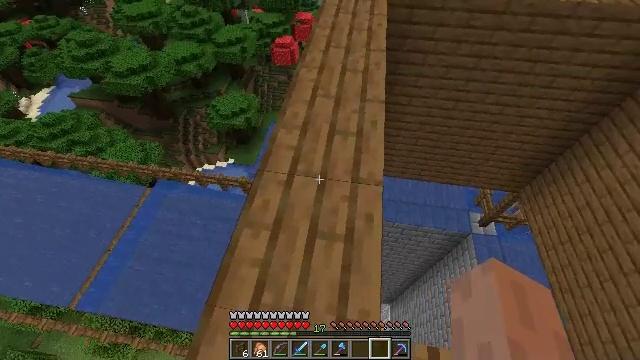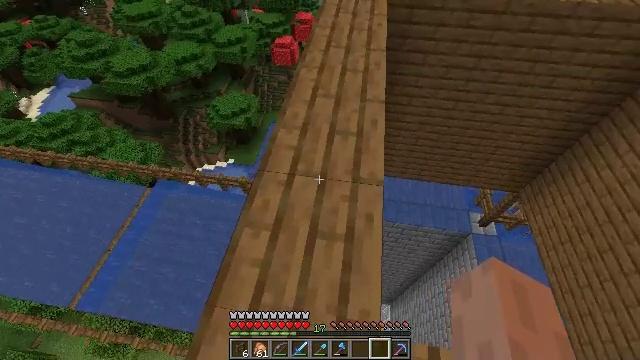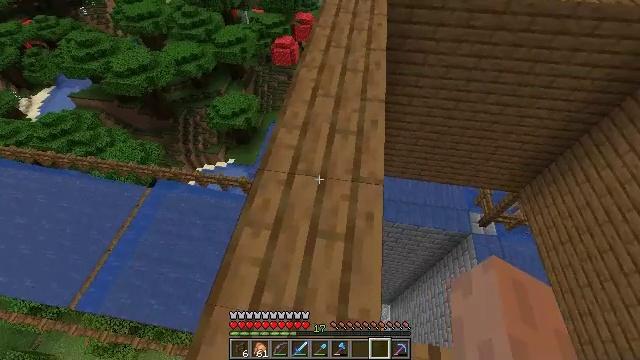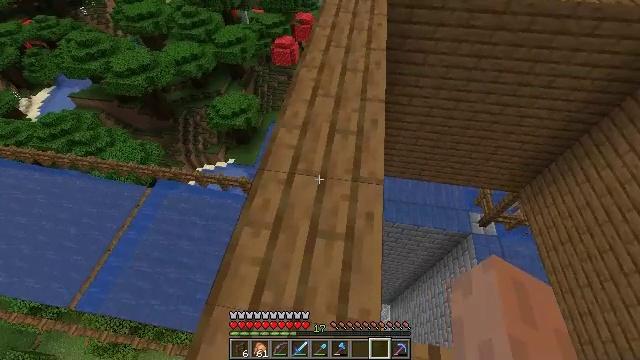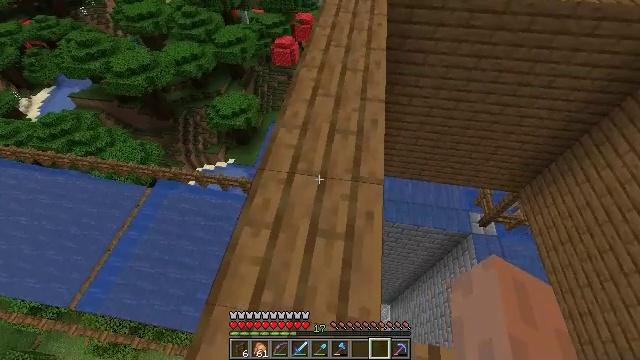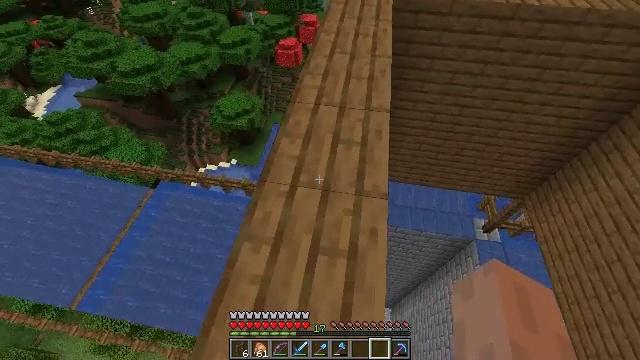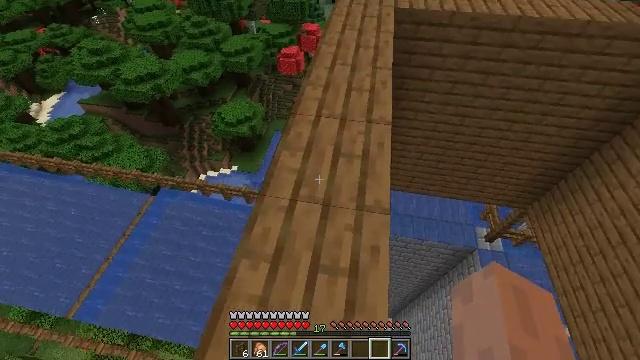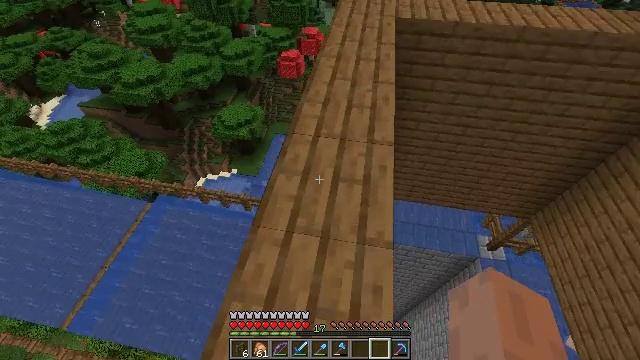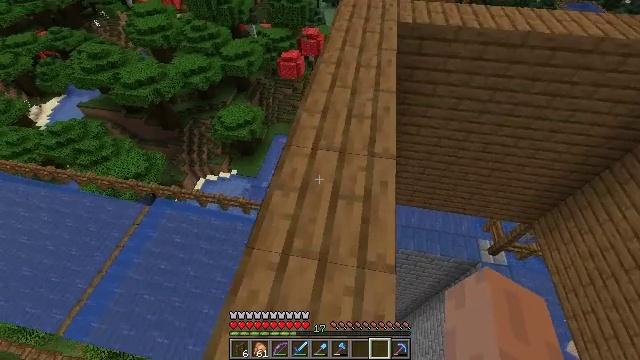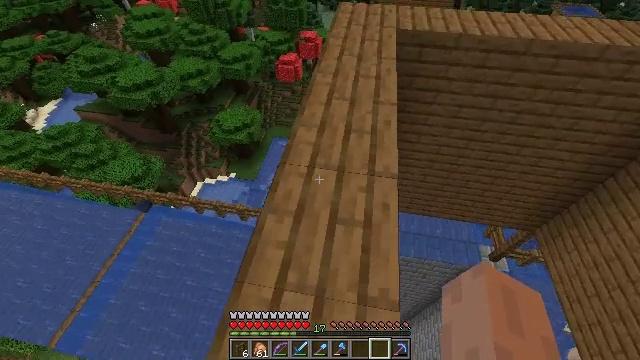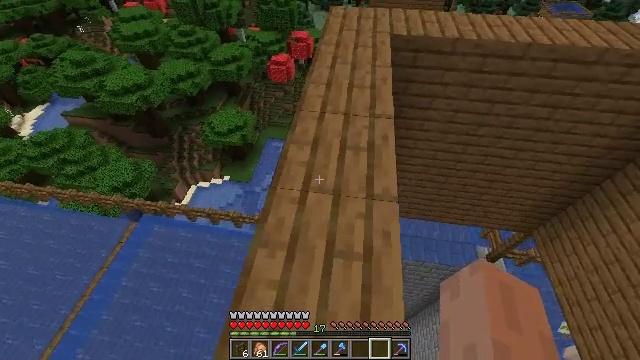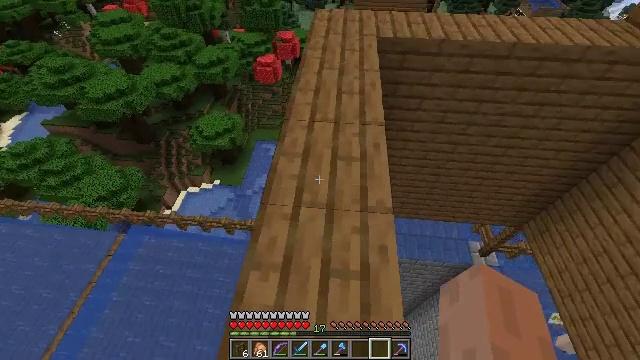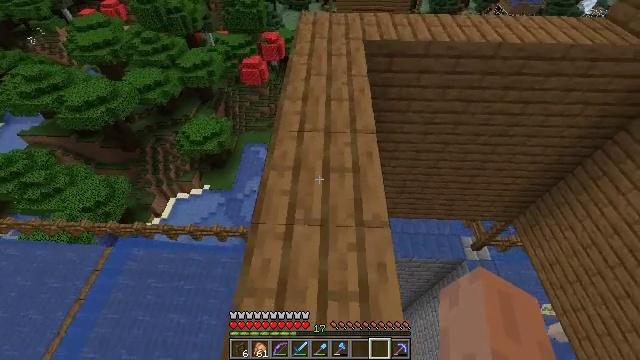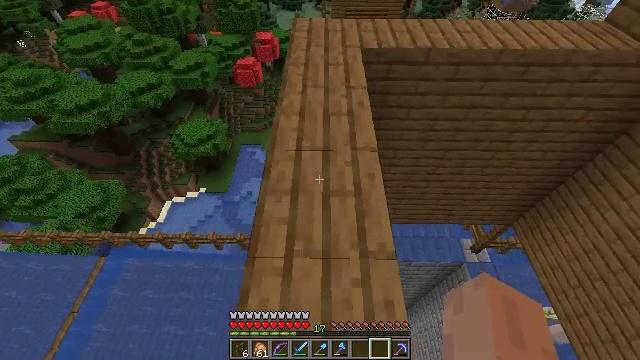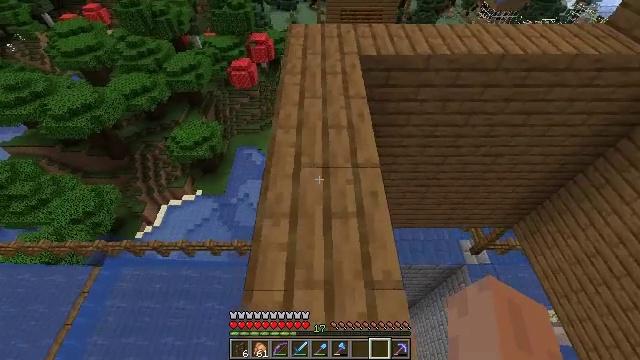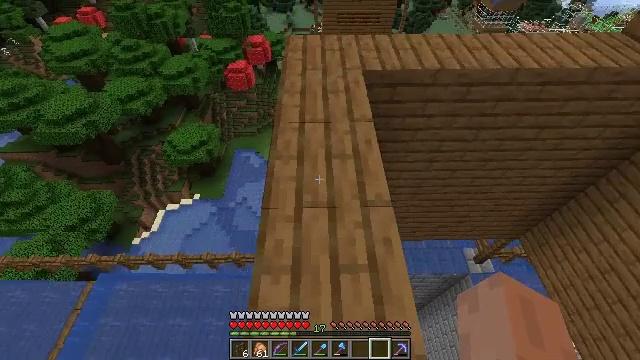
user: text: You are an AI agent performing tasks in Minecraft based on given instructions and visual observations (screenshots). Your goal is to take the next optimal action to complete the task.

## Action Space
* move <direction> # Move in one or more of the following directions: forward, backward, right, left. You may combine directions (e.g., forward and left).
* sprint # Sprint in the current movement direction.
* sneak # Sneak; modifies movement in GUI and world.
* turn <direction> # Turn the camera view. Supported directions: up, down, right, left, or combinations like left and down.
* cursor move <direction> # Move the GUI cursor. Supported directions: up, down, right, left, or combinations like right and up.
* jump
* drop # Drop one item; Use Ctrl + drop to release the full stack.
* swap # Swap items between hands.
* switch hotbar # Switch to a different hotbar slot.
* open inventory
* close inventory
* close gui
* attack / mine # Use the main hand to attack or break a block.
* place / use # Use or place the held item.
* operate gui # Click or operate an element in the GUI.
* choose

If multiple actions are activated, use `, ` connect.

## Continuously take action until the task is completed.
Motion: motion action
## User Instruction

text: Harvest spruce planks for building.
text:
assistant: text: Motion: no_op
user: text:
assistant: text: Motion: no_op
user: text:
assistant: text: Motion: no_op
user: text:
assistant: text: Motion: no_op
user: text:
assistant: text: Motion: move forward
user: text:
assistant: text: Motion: move forward, turn up
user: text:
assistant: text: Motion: move forward
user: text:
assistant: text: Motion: move forward
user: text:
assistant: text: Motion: move forward
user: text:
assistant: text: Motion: move forward, turn right
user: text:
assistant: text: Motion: move forward, turn right
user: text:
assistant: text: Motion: move forward, turn right
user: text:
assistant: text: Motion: move forward, turn right
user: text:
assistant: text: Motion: move forward, turn right
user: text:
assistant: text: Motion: move forward
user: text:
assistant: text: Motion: move forward, turn right
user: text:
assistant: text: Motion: move forward
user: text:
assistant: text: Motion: move forward
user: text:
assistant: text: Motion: move forward
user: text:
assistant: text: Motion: move forward
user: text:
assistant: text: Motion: move forward
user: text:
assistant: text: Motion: move forward
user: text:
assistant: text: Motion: move forward
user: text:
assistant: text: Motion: move forward
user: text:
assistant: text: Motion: move forward
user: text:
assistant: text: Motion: move forward
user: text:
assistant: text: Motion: move forward
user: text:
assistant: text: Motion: move forward
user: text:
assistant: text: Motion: move forward
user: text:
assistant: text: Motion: move forward, turn right and down